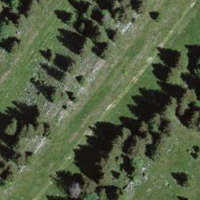
EUNIS habitat code: 43
Species observed at this site:
Gentianella campestris